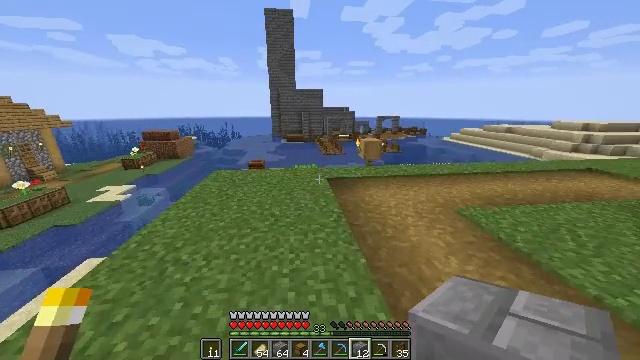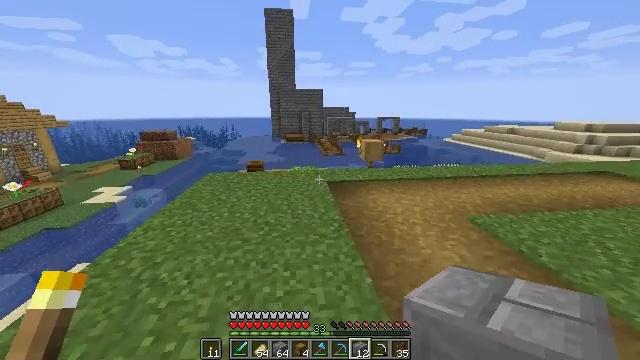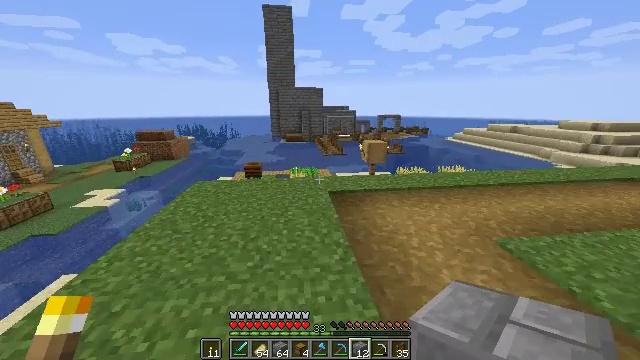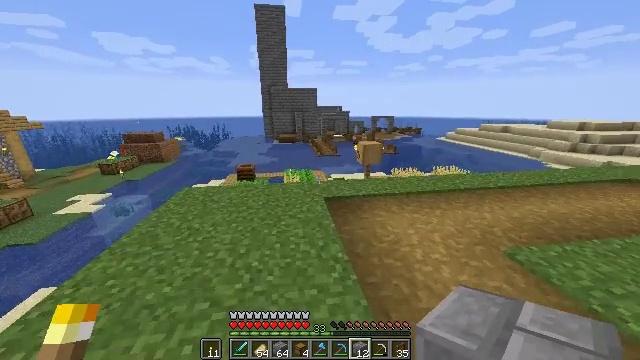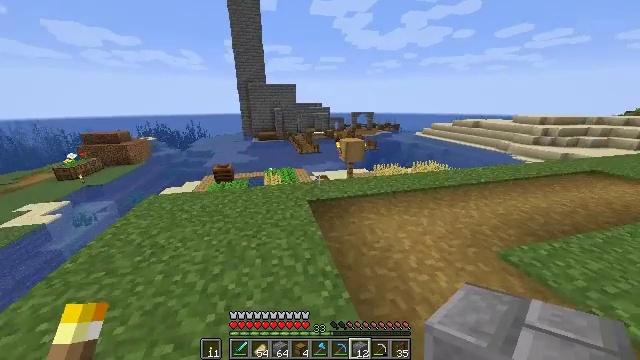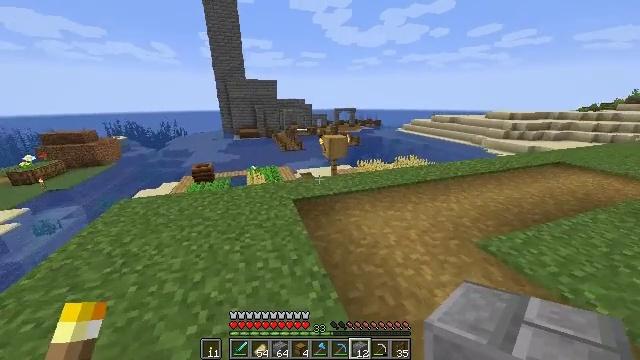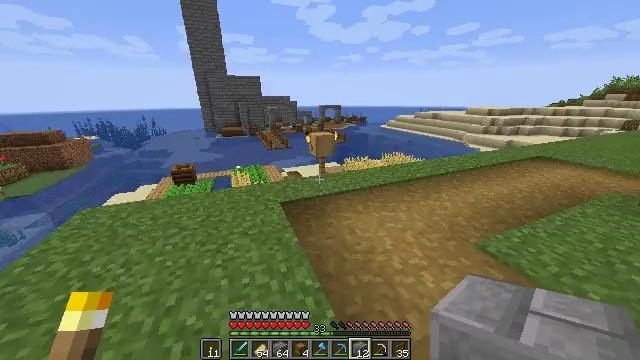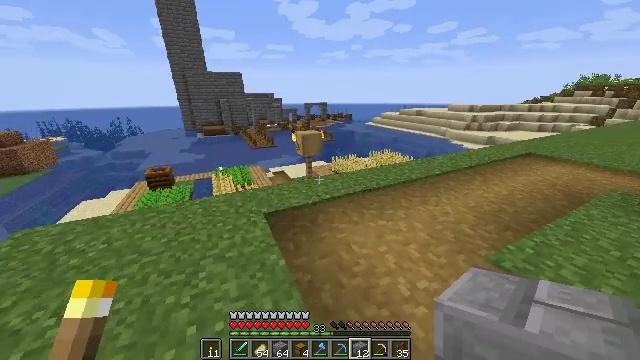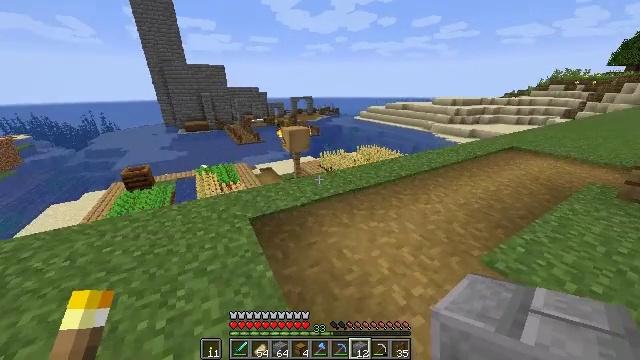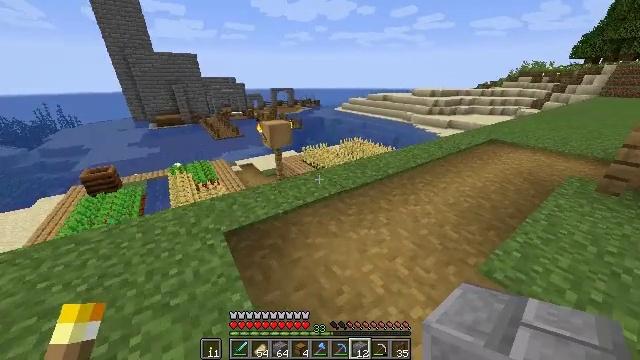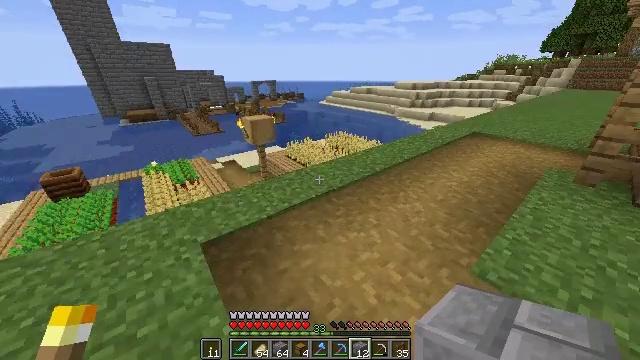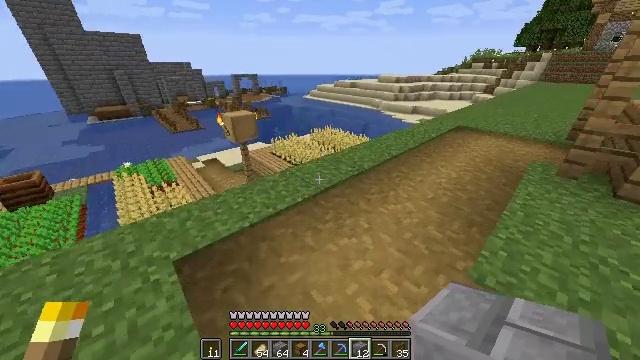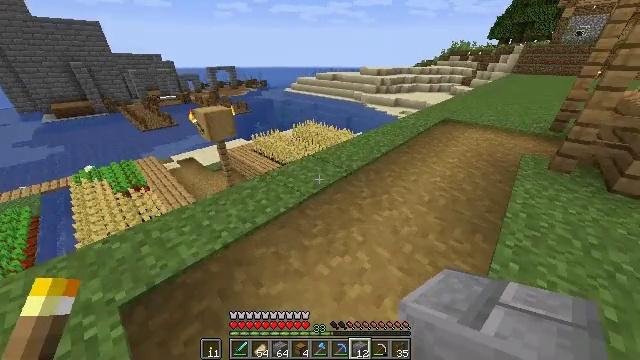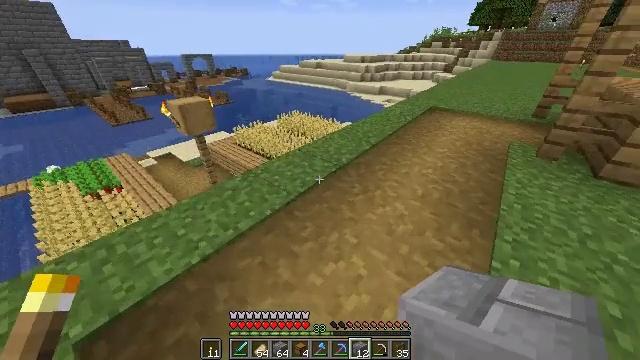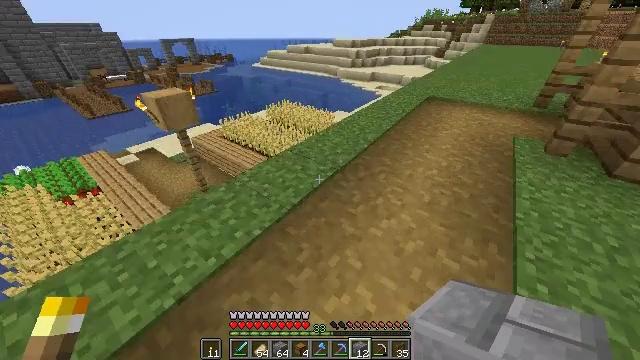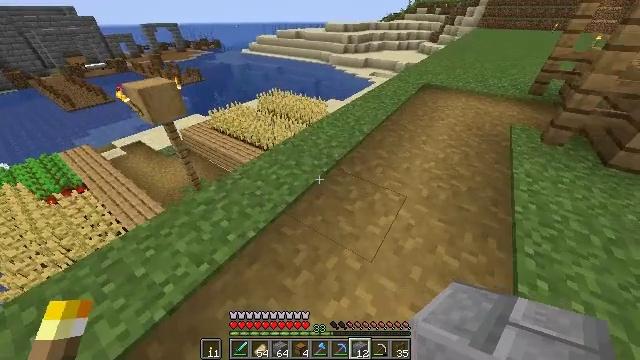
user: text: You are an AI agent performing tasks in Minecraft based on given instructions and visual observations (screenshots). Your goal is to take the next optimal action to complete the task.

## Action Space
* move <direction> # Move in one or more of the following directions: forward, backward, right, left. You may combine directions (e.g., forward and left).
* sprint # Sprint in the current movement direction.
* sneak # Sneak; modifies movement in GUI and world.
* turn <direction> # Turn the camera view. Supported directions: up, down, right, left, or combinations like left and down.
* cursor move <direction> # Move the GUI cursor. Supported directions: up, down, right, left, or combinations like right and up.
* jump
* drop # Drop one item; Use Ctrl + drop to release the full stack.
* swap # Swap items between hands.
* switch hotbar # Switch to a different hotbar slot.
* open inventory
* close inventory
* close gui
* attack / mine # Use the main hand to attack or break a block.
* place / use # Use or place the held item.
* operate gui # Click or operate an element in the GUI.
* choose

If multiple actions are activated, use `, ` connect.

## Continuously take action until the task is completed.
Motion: motion action
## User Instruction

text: Mine the smooth stone.
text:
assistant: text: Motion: move forward
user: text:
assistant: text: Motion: move forward
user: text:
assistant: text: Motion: move forward, turn right
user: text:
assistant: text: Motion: move forward, sprint, turn right
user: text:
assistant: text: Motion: move forward, sprint, turn right
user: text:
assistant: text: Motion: move forward, sprint, turn right
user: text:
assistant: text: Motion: move forward, turn right
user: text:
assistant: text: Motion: move forward, turn right and down
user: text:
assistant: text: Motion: move forward, turn right and down
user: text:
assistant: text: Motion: move forward, turn right and down
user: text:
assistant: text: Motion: move forward, sprint, turn right and down
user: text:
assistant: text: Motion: move forward, sprint, turn right and down
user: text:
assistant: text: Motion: move forward, sprint, turn right and down
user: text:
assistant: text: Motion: move forward, turn right and down
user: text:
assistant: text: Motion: move forward, turn right and down
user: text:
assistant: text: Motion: move forward, turn right and down
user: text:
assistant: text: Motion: move forward, turn right and down
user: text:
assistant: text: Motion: move forward, turn down
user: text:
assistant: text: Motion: move forward, turn down
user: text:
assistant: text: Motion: move forward, turn down
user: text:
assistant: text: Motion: move forward
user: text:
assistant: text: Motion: move forward, turn down
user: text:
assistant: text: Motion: move forward, turn left
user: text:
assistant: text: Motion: move forward, turn left and down
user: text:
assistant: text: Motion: move forward, turn left and down
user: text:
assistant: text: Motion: move forward, turn left
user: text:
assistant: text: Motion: move forward, turn left
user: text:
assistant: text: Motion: move forward, turn left
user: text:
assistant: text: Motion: move forward, sprint
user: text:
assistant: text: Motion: move forward, sprint